Question: I'll attach a picture right off the bat so we're all on the same page. Here is my application...

I am attempting to make the NSPopover clickable, but no matter what behavior it is set to the application still hides because the click is outside of the menu view bounds.
'''
[myPopover setBehavior:NSPopoverBehaviorApplicationDefined]
'''
I was wondering if anyone had any thoughts on how to either make the menu view stay open even when clicked outside of its bounds or make the popover clickable another way. Thanks!
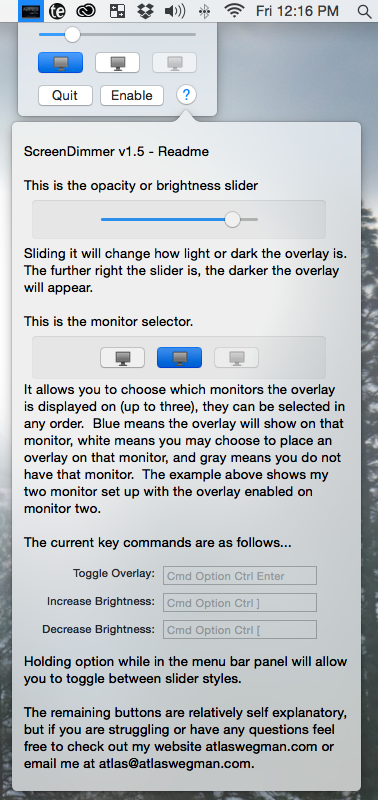
Answer: After searching around it seems the best solution to this is to create an NSWindow subclass and merely pin it at the desired location.